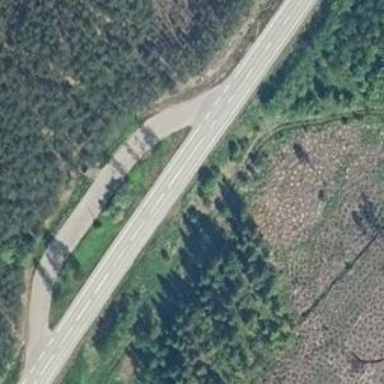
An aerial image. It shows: Rest area on the road.